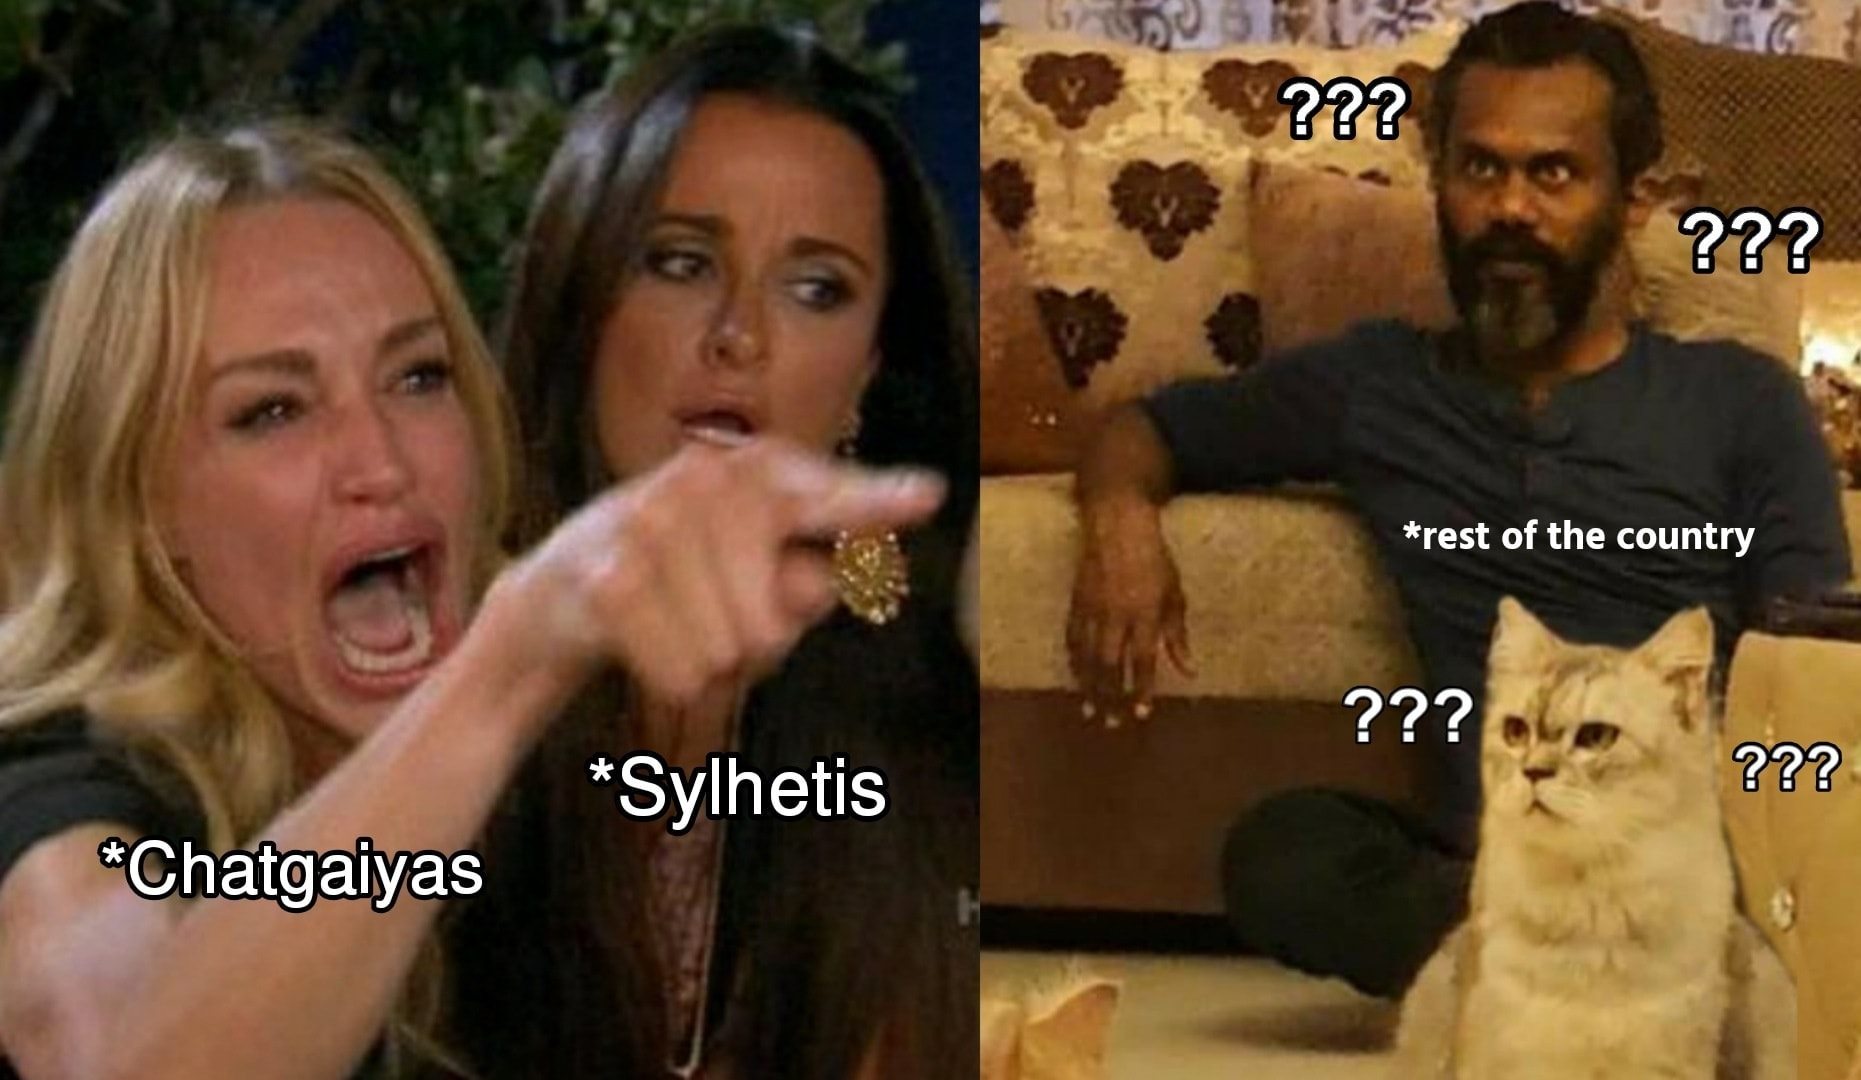
Caption: *Chatgaiyas    *Sylhetis     ???      ???    *rest of the country    ???     ???
Label: non-hate